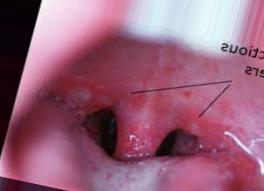
Condition: Mouth Ulcer